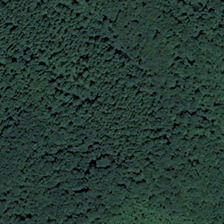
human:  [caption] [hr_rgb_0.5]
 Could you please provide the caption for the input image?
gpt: many green trees are in a forest .

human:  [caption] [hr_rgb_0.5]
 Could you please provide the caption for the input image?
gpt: the forest is so dense that it is almost impervious to light .

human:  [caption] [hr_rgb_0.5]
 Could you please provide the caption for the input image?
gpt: many green trees are in a forest .

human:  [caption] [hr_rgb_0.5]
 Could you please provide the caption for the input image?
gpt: the forest is so dense that it is almost impervious to light .

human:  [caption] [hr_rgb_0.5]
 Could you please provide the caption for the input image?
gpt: many green trees are in a forest .